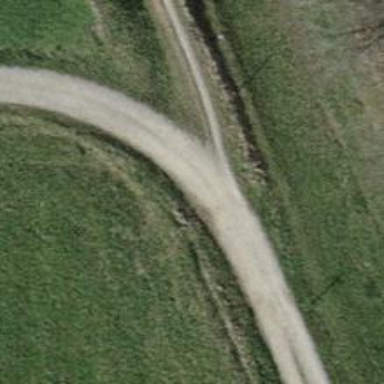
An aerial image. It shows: Track with compacted grade2 surface.